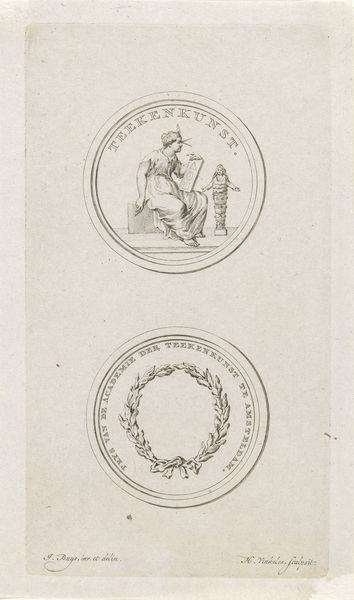
Titel: Prijspenning van de stadstekenacademie te Amsterdam, ca. 1765-1780
Künstler: Harmanus Vinkeles
Standort: Amsterdam
Institution: Rijksmuseum
Schlagwörter: femme, couronne, dessin, livre, lauriers